Question: Some deadlocks are occurring in a database used by an API I'm working on. This is only happening when the API is load tested. During the initial investigation and research some importing indexes seemed to be missing and have now been applied. This seems to have resolved the deadlock issue. Before the indexes were applied SQL was performing an index scan. After the indexes were applied SQL was performing an index seek.
The reason for this question is to solidify my understanding of deadlocks. I'm still a bit confused as to why without the indexes the select statements caused an exclusive (X) Lock in MS SQL?
This is purely, I think, down to me not understanding the deadlock graph. From what I can see the 2 processes in the picture below are both doing selects.. so how can that cause the exclusive (X) lock? Is there something not on the graph perhaps?
Here is the deadlock graph which occurs without the extra indexes:

...and here is the XML ( from that graph:
'''
<deadlock-list>
<deadlock victim="process4c3708">
<process-list>
<process id="process4c3708" taskpriority="0" logused="1580" waitresource="KEY: 5:72057594038910976 (a94bedf44228)" waittime="99" ownerId="<PHONE>" transactionname="user_transaction" lasttranstarted="2012-10-03T10:59:34.830" XDES="0x8cbf23b0" lockMode="S" schedulerid="3" kpid="7588" status="suspended" spid="67" sbid="0" ecid="0" priority="0" trancount="1" lastbatchstarted="2012-10-03T10:59:35.027" lastbatchcompleted="2012-10-03T10:59:35.020" clientapp=".Net SqlClient Data Provider" hostname="DEVMACHINE" hostpid="8440" loginname="user" isolationlevel="read committed (2)" xactid="<PHONE>" currentdb="5" lockTimeout="<PHONE>" clientoption1="671088672" clientoption2="128056">
<executionStack>
<frame procname="adhoc" line="1" stmtstart="170" stmtend="728" sqlhandle="0x02000000b3a88339052734f326b9dbb95deb1d46fe4d192d">
select basefolder1_.Identifier as col_0_0_ from TradeInfo tradepr0_ inner join BaseFolder basefolder1_ on tradepr0_.BaseFolderId=basefolder1_.Id where basefolder1_.BoxId=@p0 and tradepr0_.PersonId=@p1 and tradepr0_.CurrentTrade=1 and tradepr0_.IsActive=1; </frame>
<frame procname="unknown" line="1" sqlhandle="0x000000000000000000000000000000000000000000000000">
unknown </frame>
</executionStack>
<inputbuf>
(@p0 uniqueidentifier,@p1 uniqueidentifier,@p2 uniqueidentifier,@p3 uniqueidentifier)select basefolder1_.Identifier as col_0_0_ from TradeInfo tradepr0_ inner join BaseFolder basefolder1_ on tradepr0_.BaseFolderId=basefolder1_.Id where basefolder1_.BoxId=@p0 and tradepr0_.PersonId=@p1 and tradepr0_.CurrentTrade=1 and tradepr0_.IsActive=1;
select basefolder1_.Identifier as col_0_0_ from TradeInfo tradepr0_ inner join BaseFolder basefolder1_ on tradepr0_.BaseFolderId=basefolder1_.Id where basefolder1_.BoxId=@p2 and tradepr0_.PersonId=@p3 and tradepr0_.SuspendedTrade=1 and tradepr0_.IsSuspended=1;
</inputbuf>
</process>
<process id="process5dd4c8" taskpriority="0" logused="1580" waitresource="KEY: 5:72057594038910976 (b34811986aff)" waittime="301" ownerId="<PHONE>" transactionname="user_transaction" lasttranstarted="2012-10-03T10:59:34.660" XDES="0xafb9f950" lockMode="S" schedulerid="4" kpid="2076" status="suspended" spid="61" sbid="0" ecid="0" priority="0" trancount="1" lastbatchstarted="2012-10-03T10:59:35.020" lastbatchcompleted="2012-10-03T10:59:35.020" clientapp=".Net SqlClient Data Provider" hostname="DEVMACHINE" hostpid="8440" loginname="user" isolationlevel="read committed (2)" xactid="<PHONE>" currentdb="5" lockTimeout="<PHONE>" clientoption1="671088672" clientoption2="128056">
<executionStack>
<frame procname="adhoc" line="1" stmtstart="170" stmtend="728" sqlhandle="0x02000000b3a88339052734f326b9dbb95deb1d46fe4d192d">
select basefolder1_.Identifier as col_0_0_ from TradeInfo tradepr0_ inner join BaseFolder basefolder1_ on tradepr0_.BaseFolderId=basefolder1_.Id where basefolder1_.BoxId=@p0 and tradepr0_.PersonId=@p1 and tradepr0_.CurrentTrade=1 and tradepr0_.IsActive=1; </frame>
<frame procname="unknown" line="1" sqlhandle="0x000000000000000000000000000000000000000000000000">
unknown </frame>
</executionStack>
<inputbuf>
(@p0 uniqueidentifier,@p1 uniqueidentifier,@p2 uniqueidentifier,@p3 uniqueidentifier)select basefolder1_.Identifier as col_0_0_ from TradeInfo tradepr0_ inner join BaseFolder basefolder1_ on tradepr0_.BaseFolderId=basefolder1_.Id where basefolder1_.BoxId=@p0 and tradepr0_.PersonId=@p1 and tradepr0_.CurrentTrade=1 and tradepr0_.IsActive=1;
select basefolder1_.Identifier as col_0_0_ from TradeInfo tradepr0_ inner join BaseFolder basefolder1_ on tradepr0_.BaseFolderId=basefolder1_.Id where basefolder1_.BoxId=@p2 and tradepr0_.PersonId=@p3 and tradepr0_.SuspendedTrade=1 and tradepr0_.IsSuspended=1;
</inputbuf>
</process>
</process-list>
<resource-list>
<keylock hobtid="72057594038910976" dbid="5" objectname="ccp.dbo.TradeInfo" indexname="PK__Activity__3214EC07060DEAE8" id="lock8011dd00" mode="X" associatedObjectId="72057594038910976">
<owner-list>
<owner id="process5dd4c8" mode="X"/>
</owner-list>
<waiter-list>
<waiter id="process4c3708" mode="S" requestType="wait"/>
</waiter-list>
</keylock>
<keylock hobtid="72057594038910976" dbid="5" objectname="ccp.dbo.TradeInfo" indexname="PK__Activity__3214EC07060DEAE8" id="lock8a864e00" mode="X" associatedObjectId="72057594038910976">
<owner-list>
<owner id="process4c3708" mode="X"/>
</owner-list>
<waiter-list>
<waiter id="process5dd4c8" mode="S" requestType="wait"/>
</waiter-list>
</keylock>
</resource-list>
</deadlock>
</deadlock-list>
'''
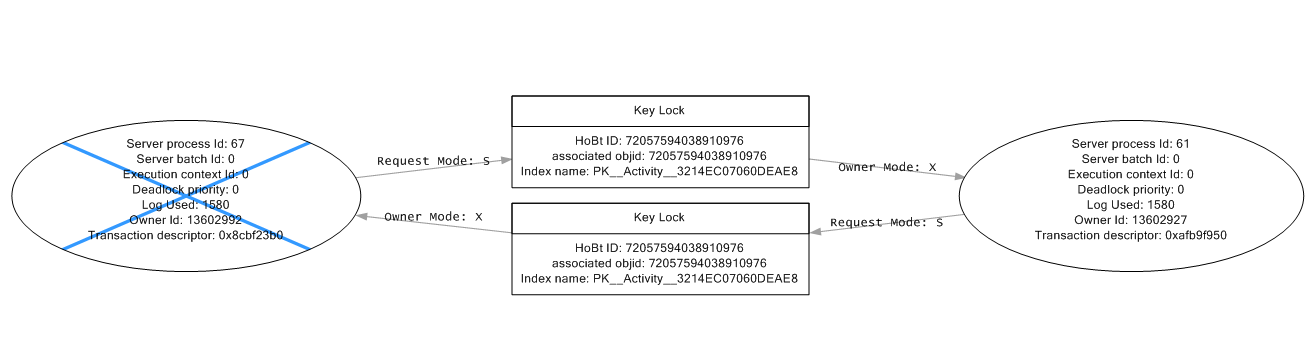
Answer: It wouldn't (without locking hints)
Presumably there was a preceding statement in the same transaction (not shown in the deadlock graph) that actually acquired the 'X' lock.
Notice that 'logused="1580"' which also wouldn't happen if the statement was a standalone 'SELECT'